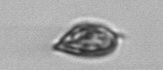
Label: Prorocentrum_triestinum